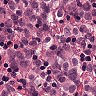
Metastatic tissue present: yes